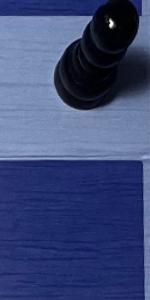
Label: Empty